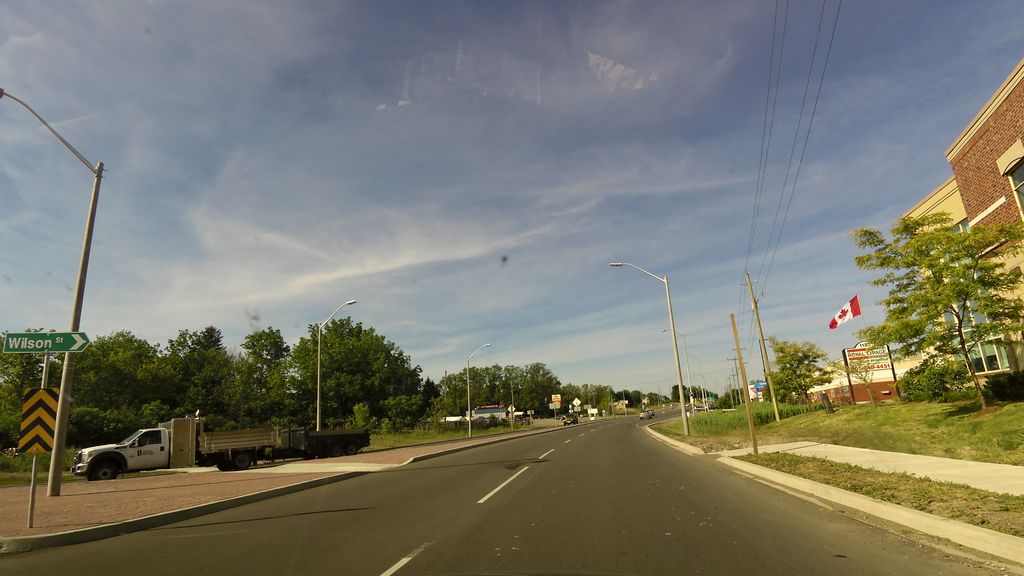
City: hamilton